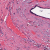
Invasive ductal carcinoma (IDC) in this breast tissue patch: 0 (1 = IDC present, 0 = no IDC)